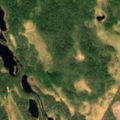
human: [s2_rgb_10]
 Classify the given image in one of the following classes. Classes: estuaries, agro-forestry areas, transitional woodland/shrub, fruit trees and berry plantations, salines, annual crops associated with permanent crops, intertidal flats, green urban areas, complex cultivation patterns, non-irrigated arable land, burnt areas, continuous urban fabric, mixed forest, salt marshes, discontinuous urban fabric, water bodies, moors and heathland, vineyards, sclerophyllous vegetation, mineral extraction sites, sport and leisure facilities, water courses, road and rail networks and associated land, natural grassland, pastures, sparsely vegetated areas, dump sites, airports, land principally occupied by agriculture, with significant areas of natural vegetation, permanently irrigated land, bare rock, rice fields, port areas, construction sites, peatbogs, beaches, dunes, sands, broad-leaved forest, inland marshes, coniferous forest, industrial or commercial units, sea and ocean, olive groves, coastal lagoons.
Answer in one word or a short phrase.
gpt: coniferous forest, transitional woodland/shrub, peatbogs, water bodies